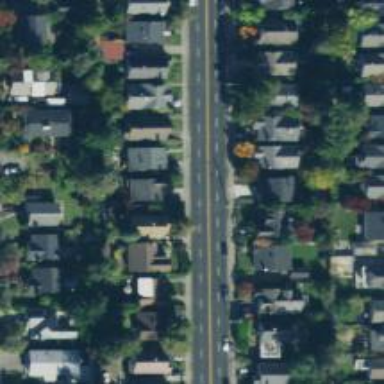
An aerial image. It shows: Secondary road with separate sidewalks.